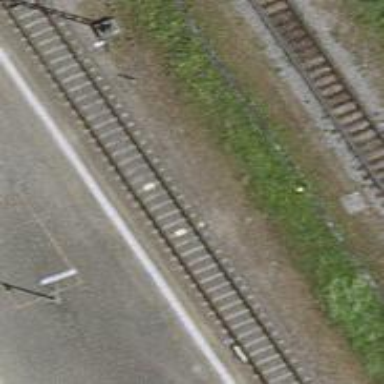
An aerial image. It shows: Stop position for public transport on the railway.